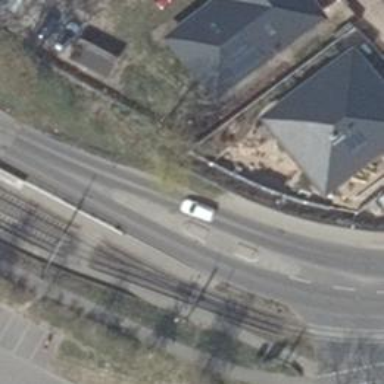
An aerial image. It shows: Unmarked crossing with pedestrian island.